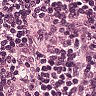
Metastatic tissue present: no